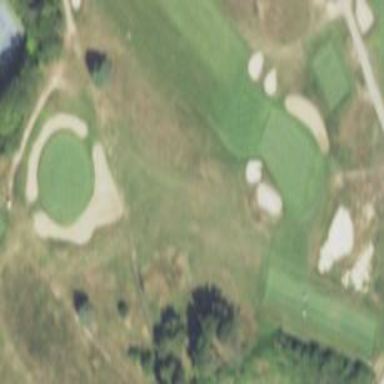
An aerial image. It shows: Rough grassy area used for golf.